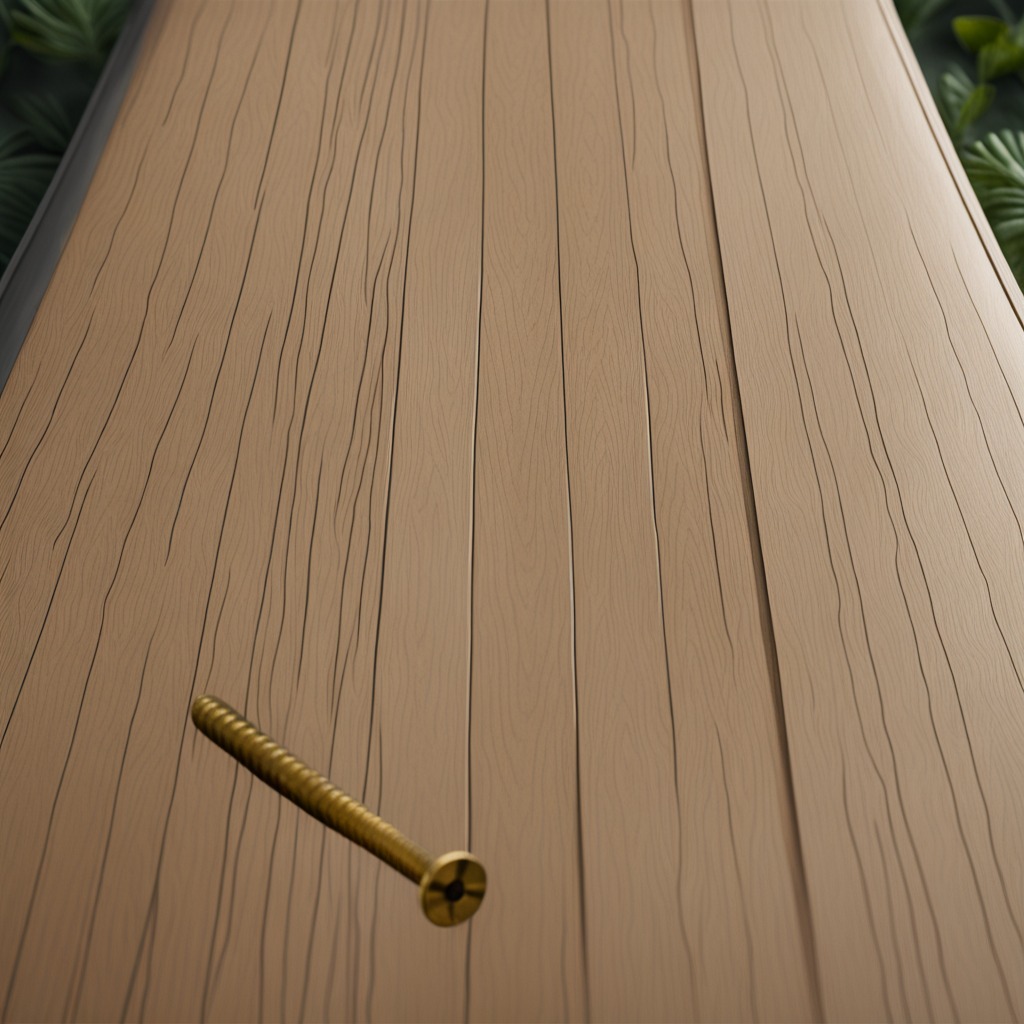
A metal screw lies on a wooden table in a jungle field workshop tent.